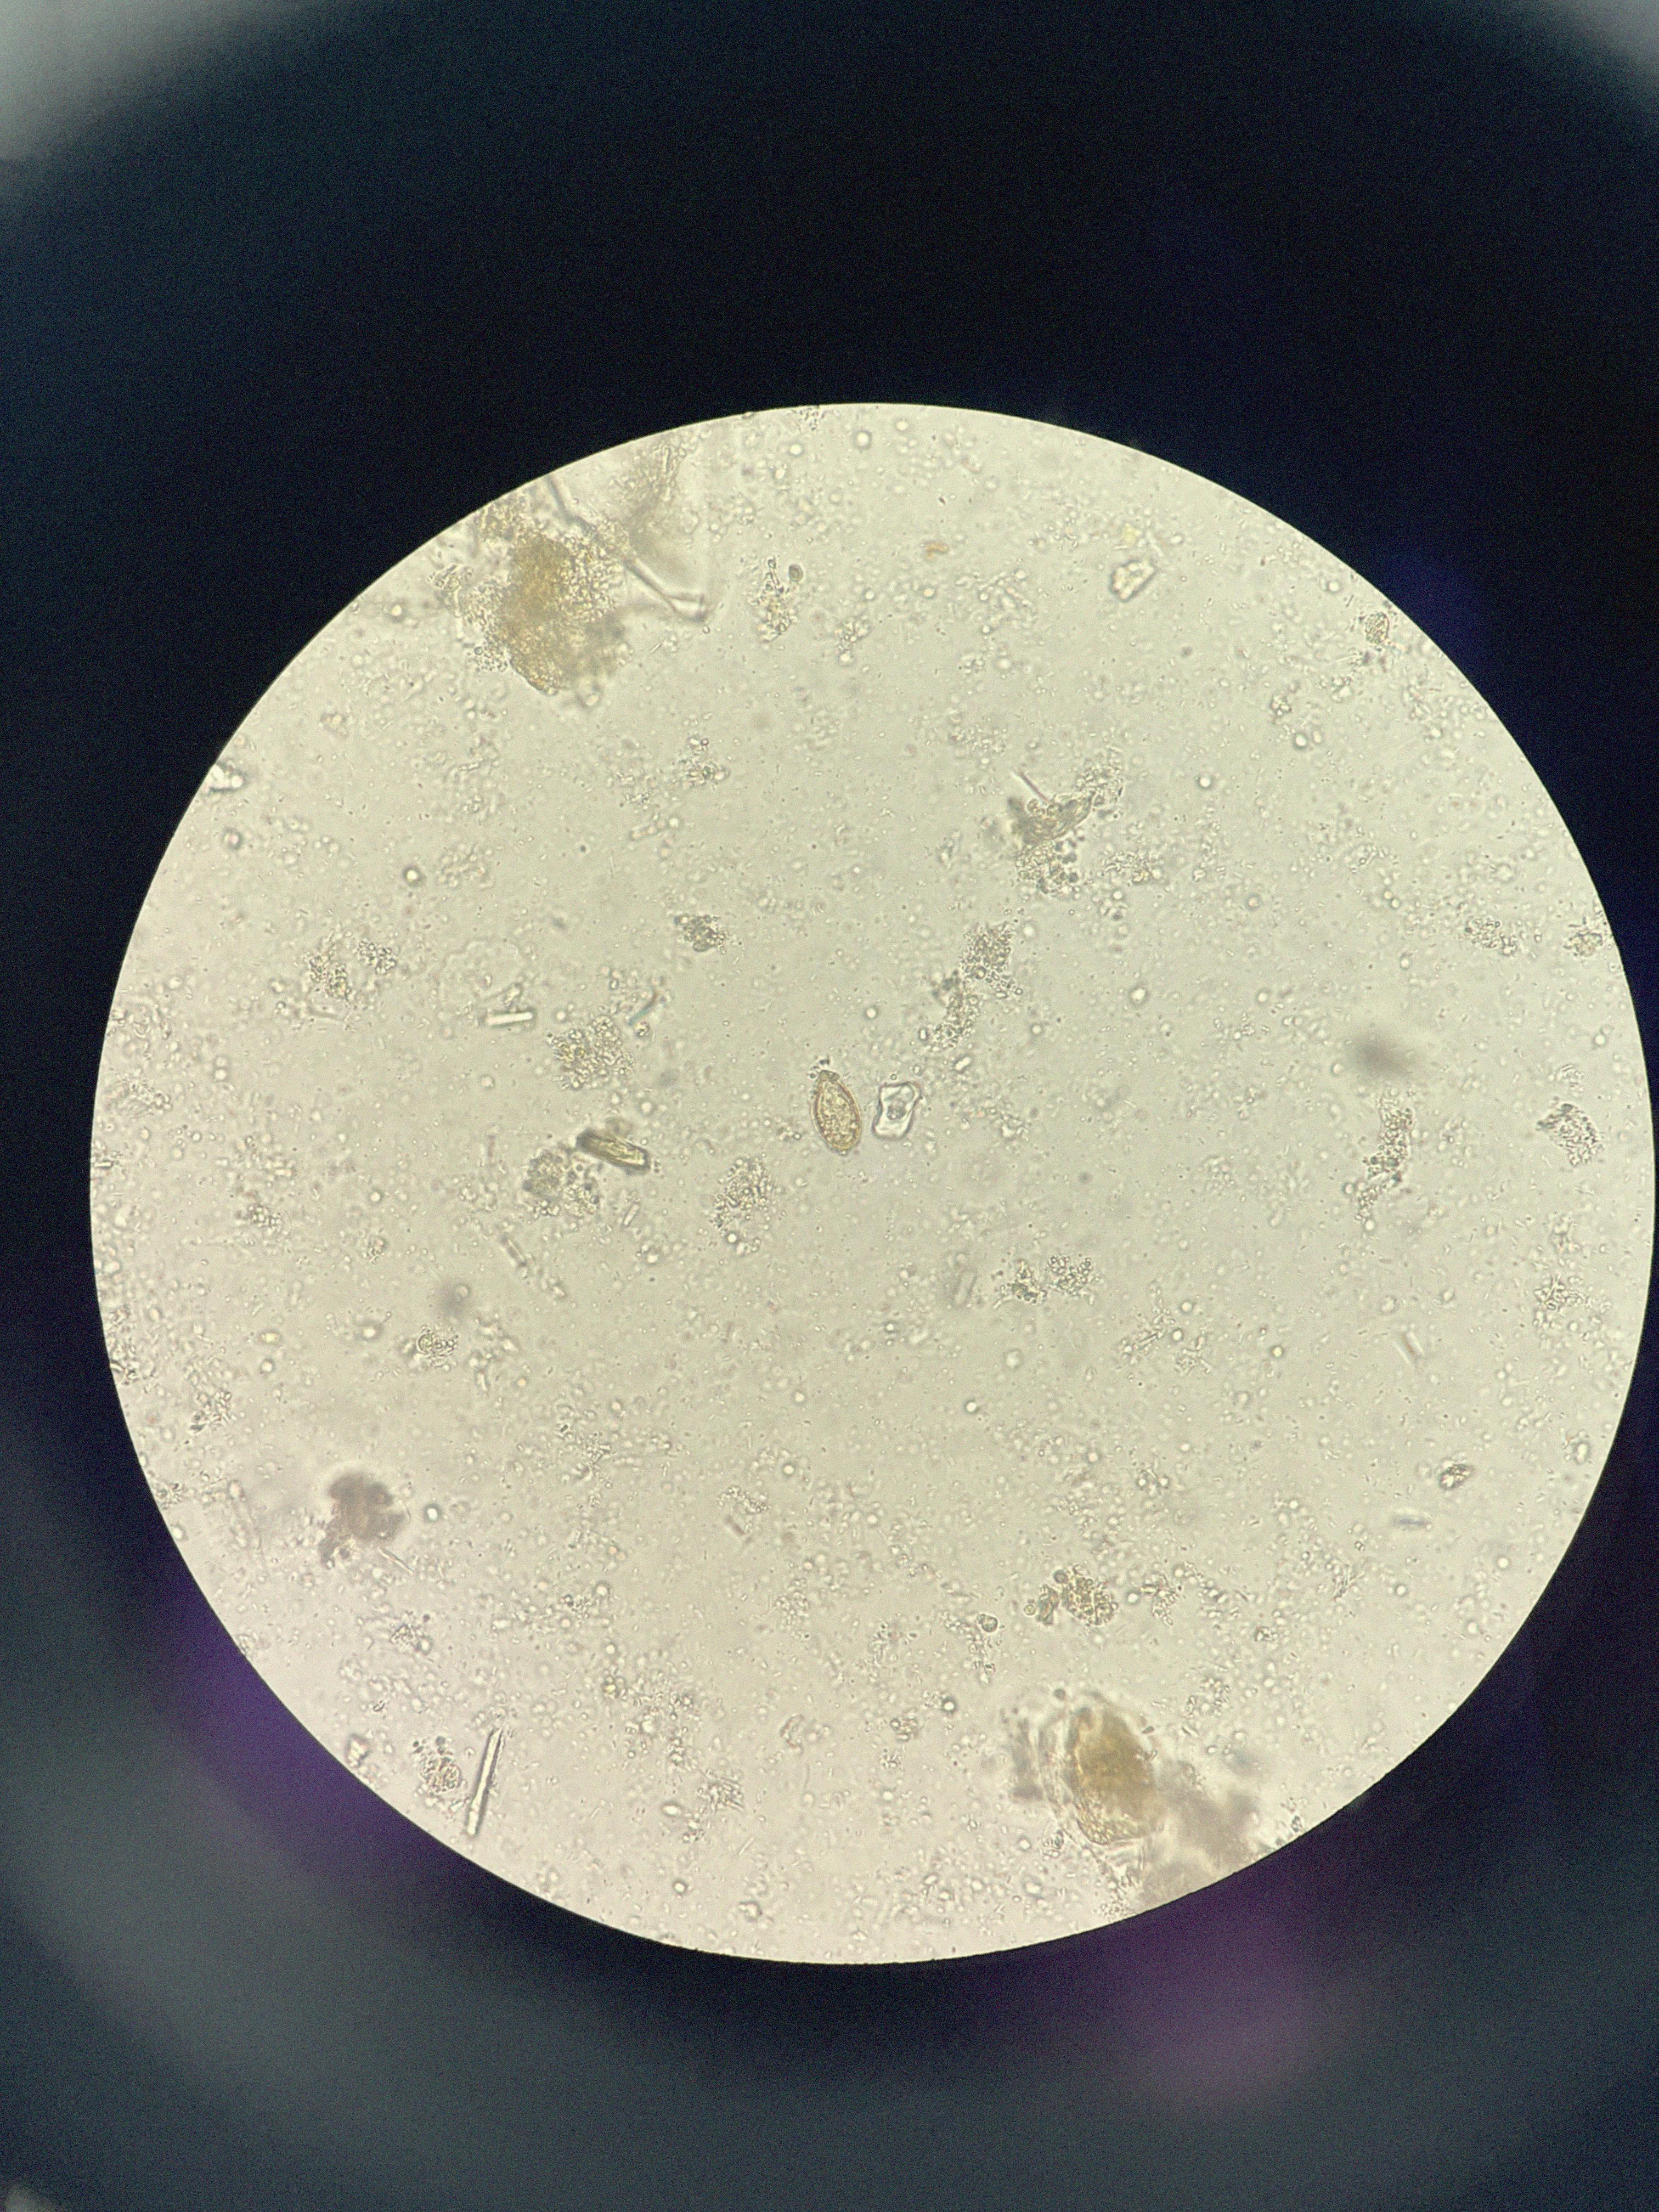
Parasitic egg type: Opisthorchis viverrine